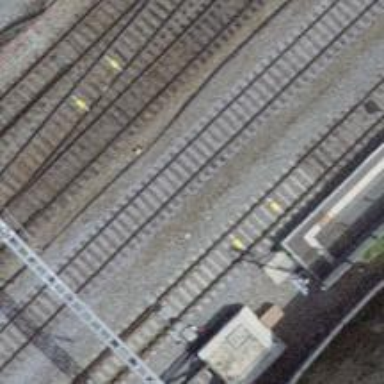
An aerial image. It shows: Railway switch.